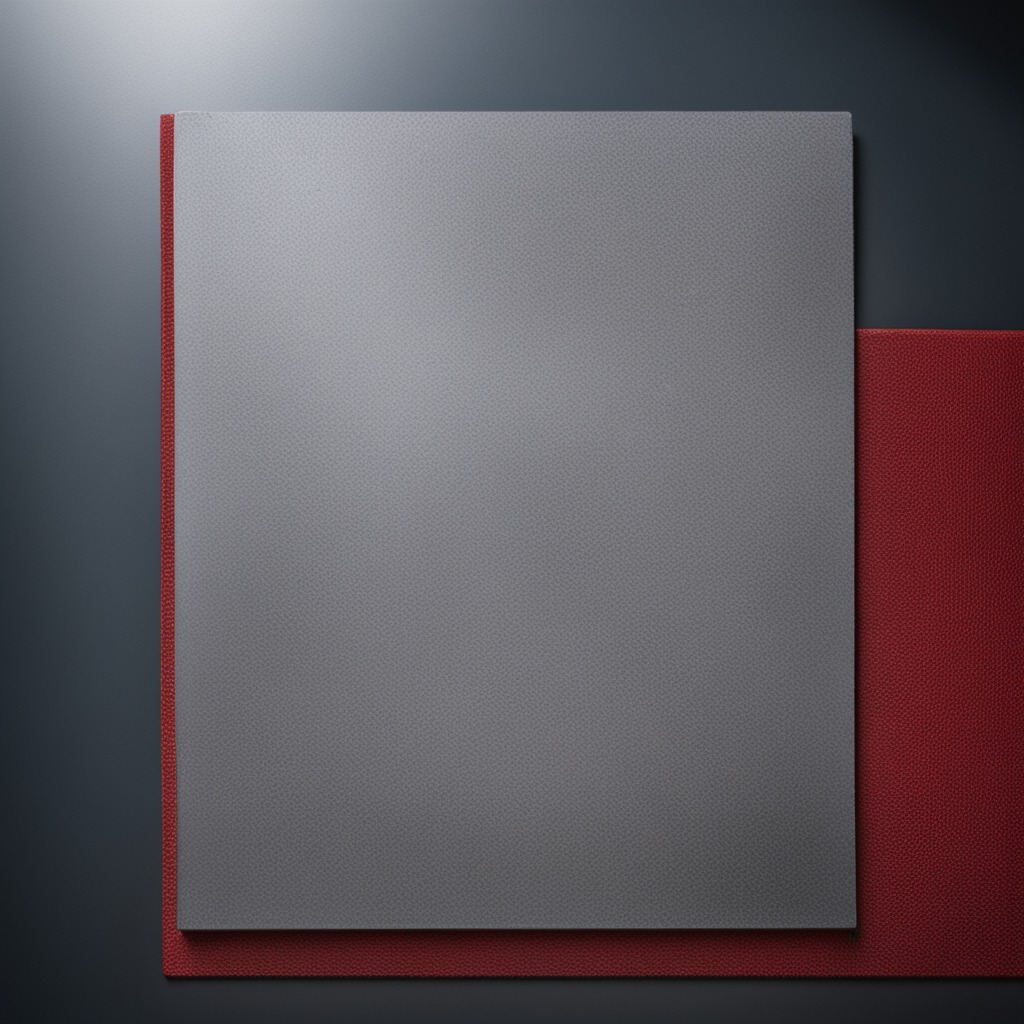
A metal screw lies on the clean granite tabletop covered with a red rubber mat inside a workshop under bright overhead lighting crisp shadows high clarity worn but beneath the mat.